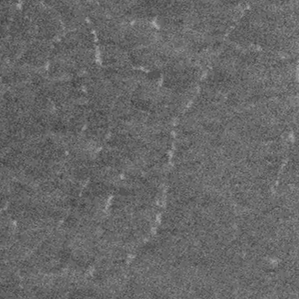
Label: frost